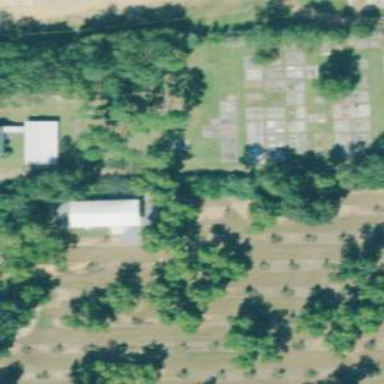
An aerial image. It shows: Graveyard.